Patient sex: F
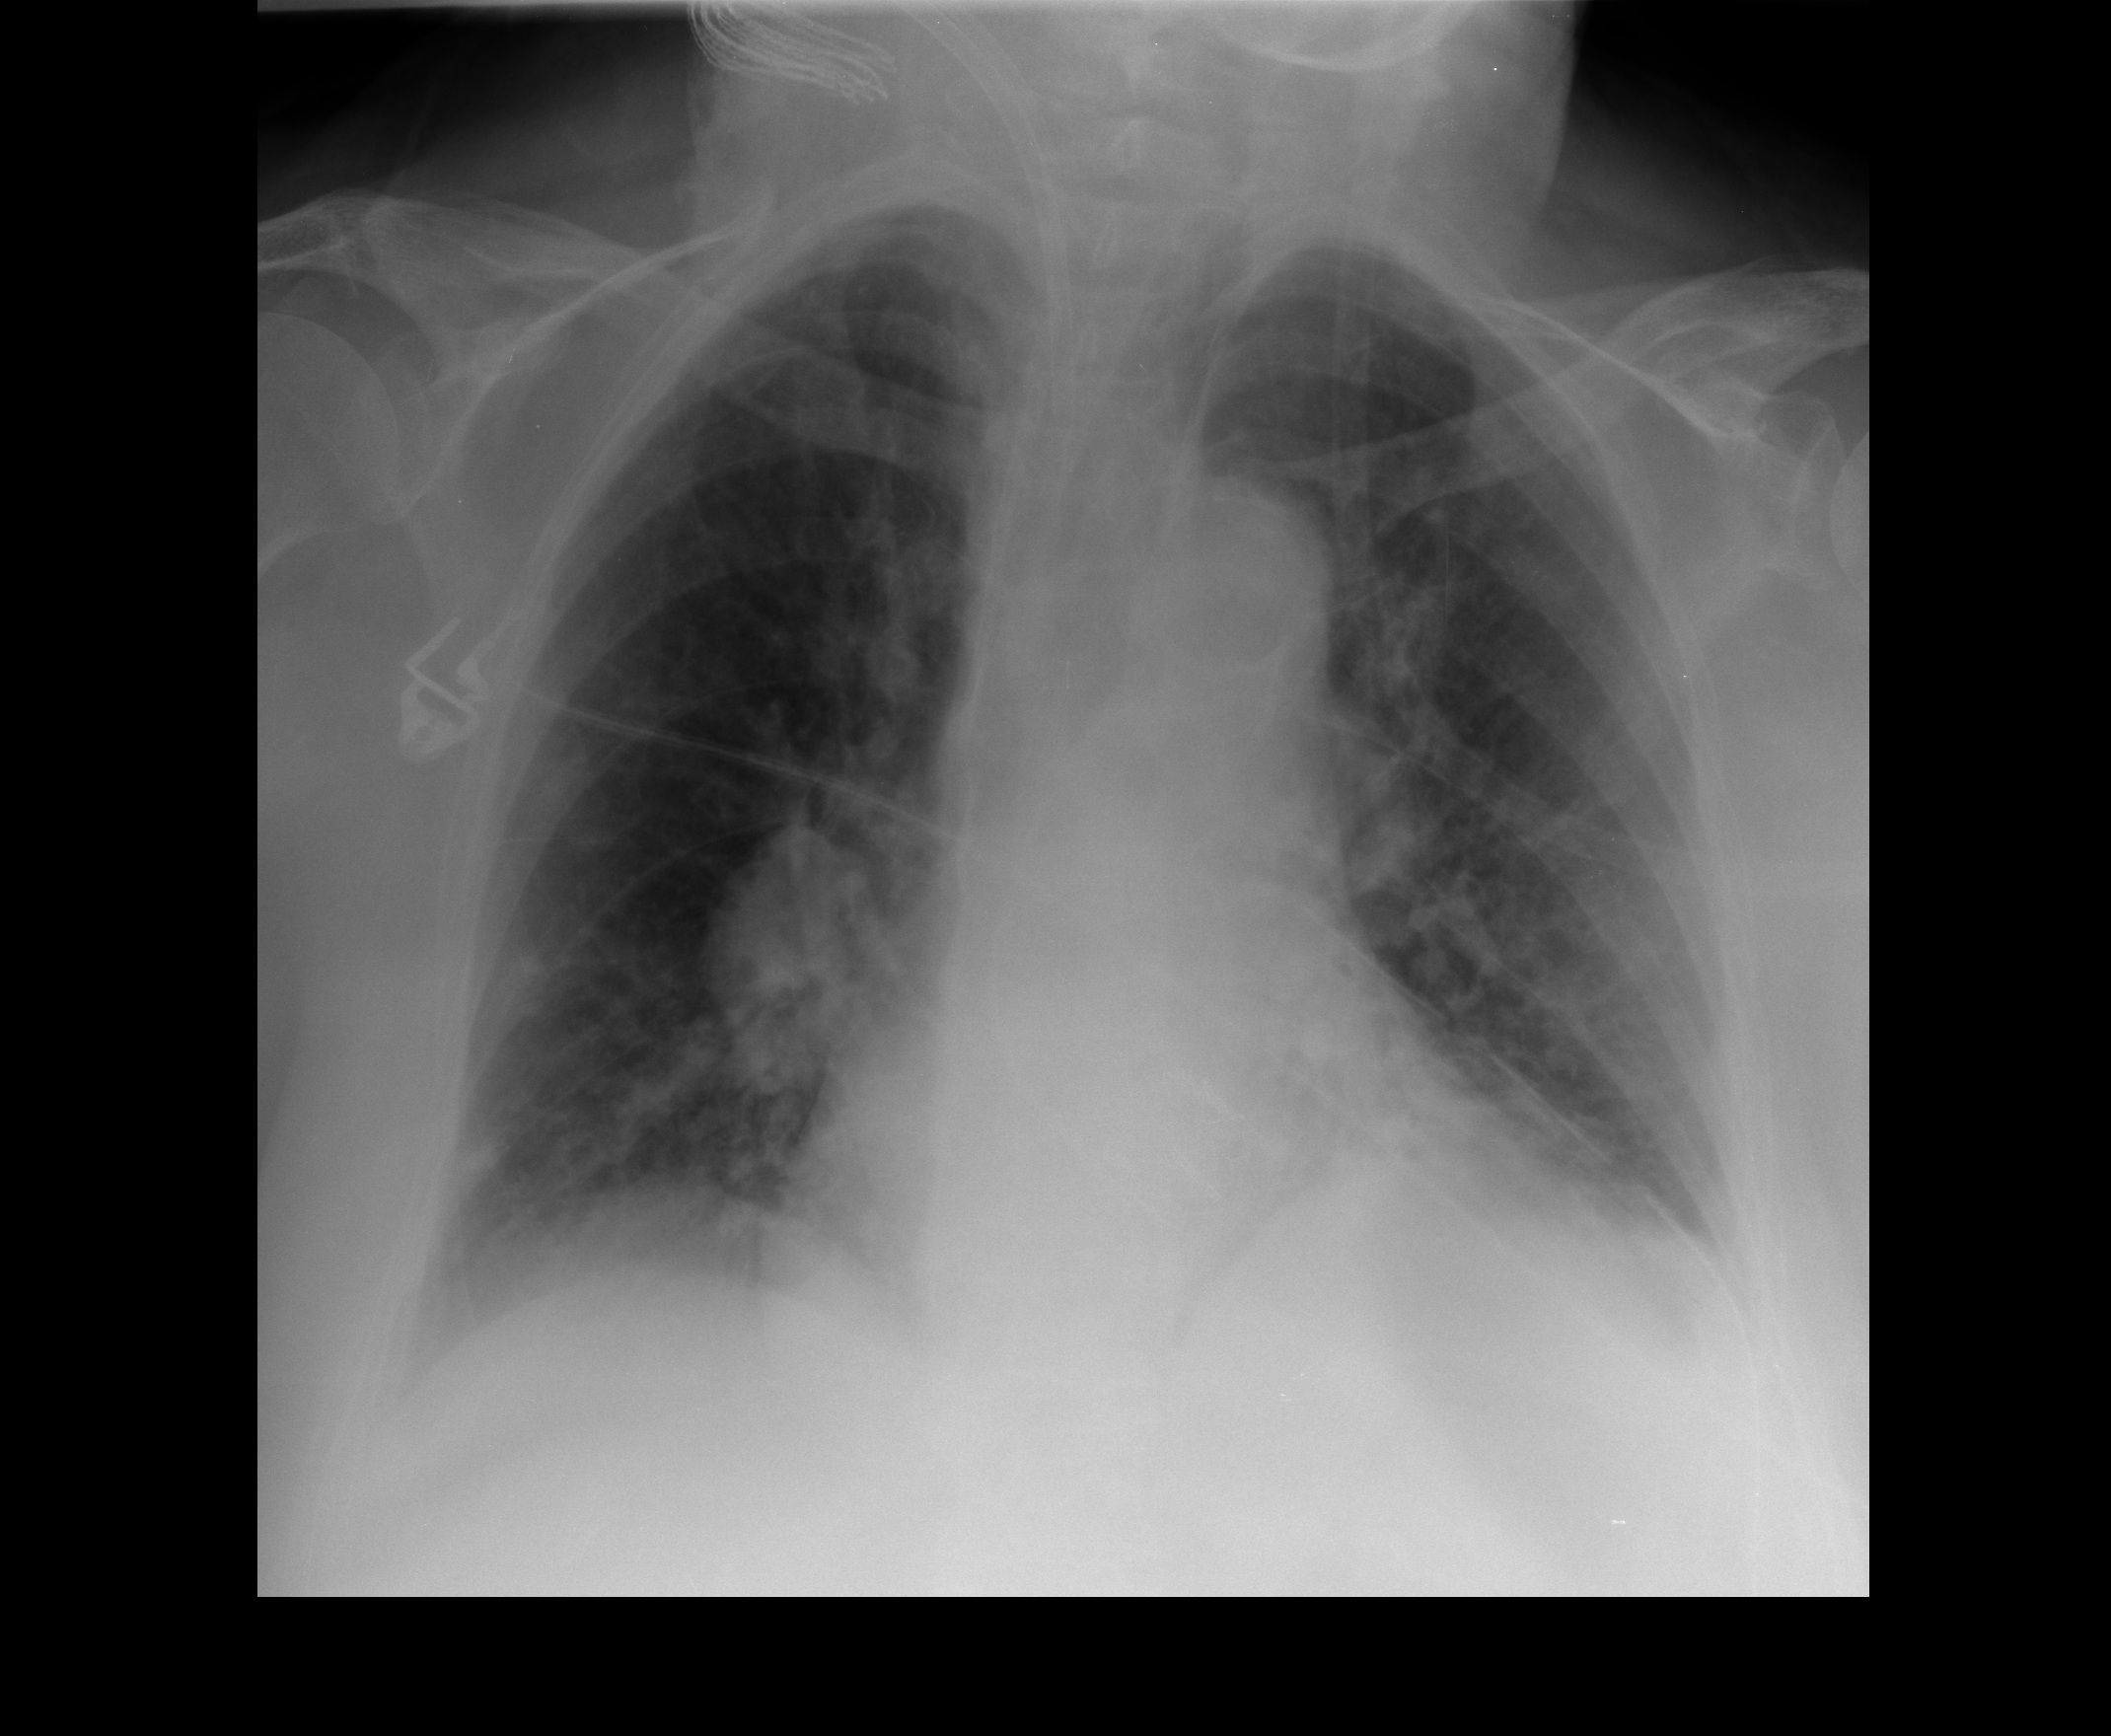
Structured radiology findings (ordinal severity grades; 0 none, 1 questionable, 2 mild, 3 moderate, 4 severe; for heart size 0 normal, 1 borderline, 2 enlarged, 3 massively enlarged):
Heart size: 2
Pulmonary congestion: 0
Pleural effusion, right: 0
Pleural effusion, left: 1
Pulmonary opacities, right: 0
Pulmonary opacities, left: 0
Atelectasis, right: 2
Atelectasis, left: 2